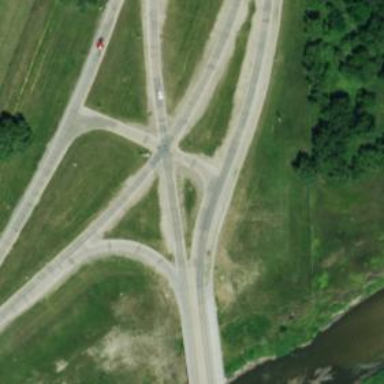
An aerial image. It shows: Primary link highway.